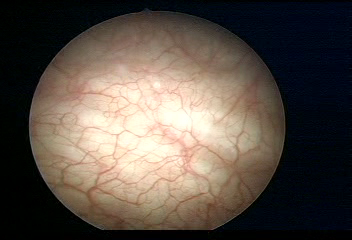
Modality: WLC
Class: Normal mucosa
Bladder cancer association: No